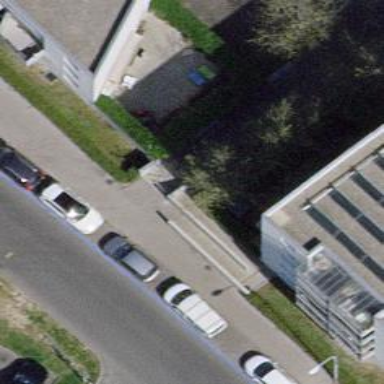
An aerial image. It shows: Set of steps on the road.